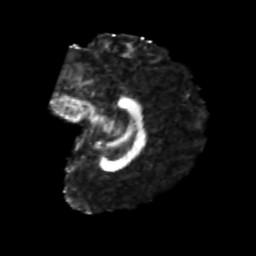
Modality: FA
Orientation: sagittal
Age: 24
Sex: female
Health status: healthy
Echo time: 0.074 s